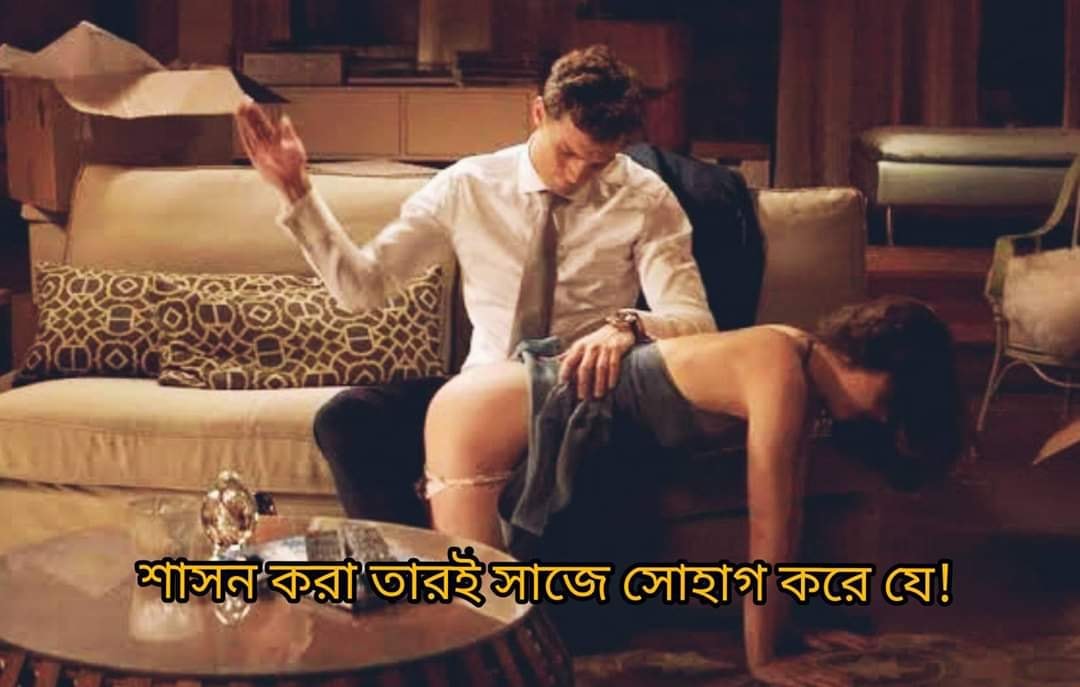
Caption: শাসন করা তারই সাঁজে সোহাগ করে যে !
Label: hate